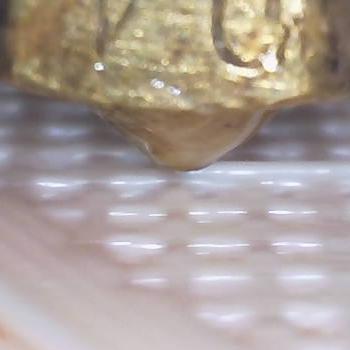
Flow rate: 168%